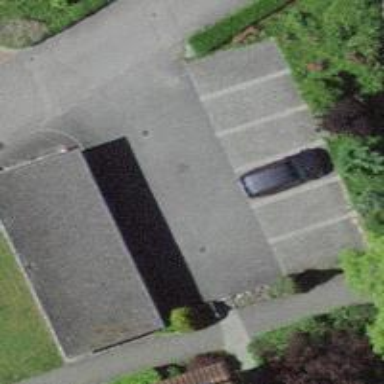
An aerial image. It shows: View of roof of building.